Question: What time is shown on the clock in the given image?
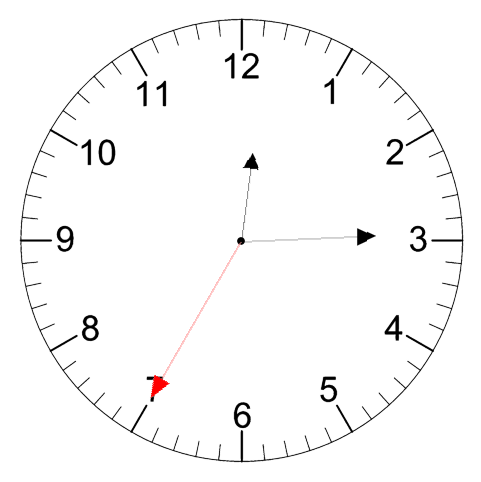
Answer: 12:14:35